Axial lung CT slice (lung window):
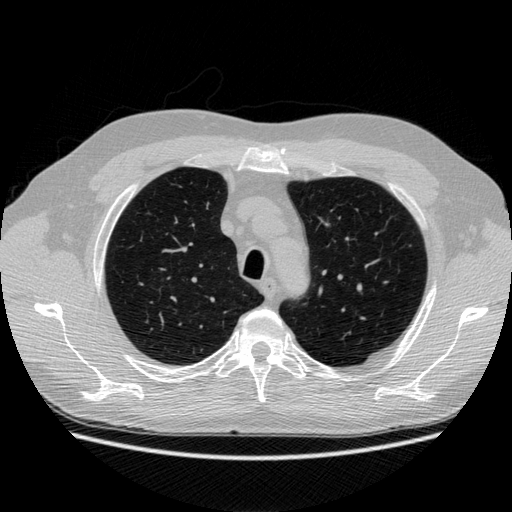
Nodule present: no